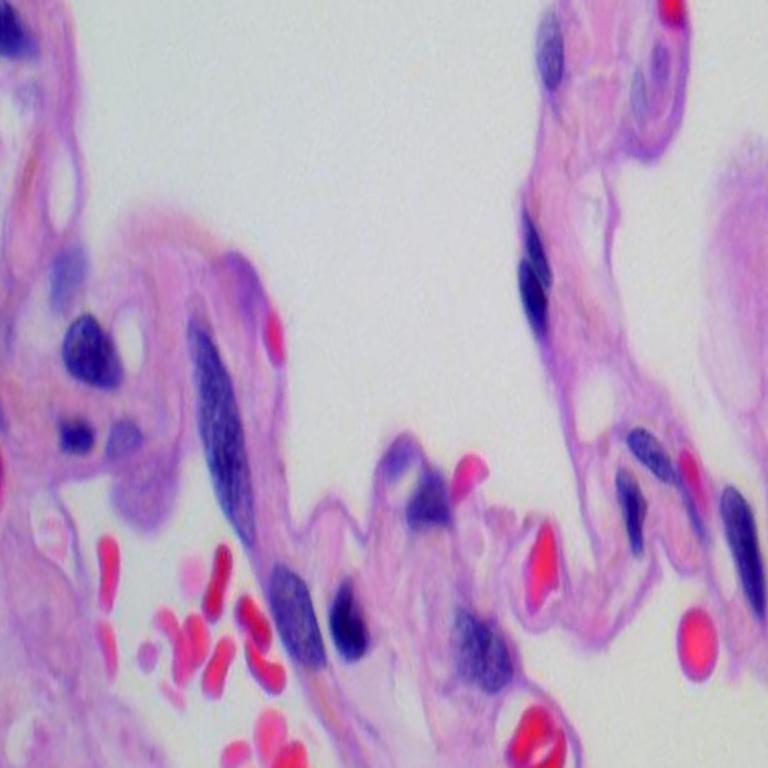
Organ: lung
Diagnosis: benign